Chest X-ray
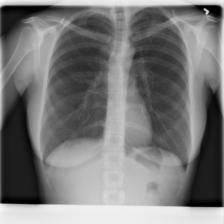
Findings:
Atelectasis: negative
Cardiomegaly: negative
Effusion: negative
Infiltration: negative
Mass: negative
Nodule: negative
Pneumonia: negative
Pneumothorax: negative
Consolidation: negative
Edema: negative
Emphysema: negative
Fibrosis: negative
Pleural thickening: negative
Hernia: negative